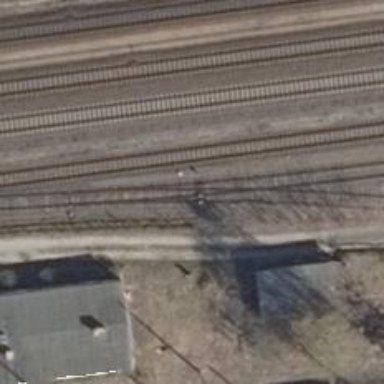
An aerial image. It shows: Railway switch.